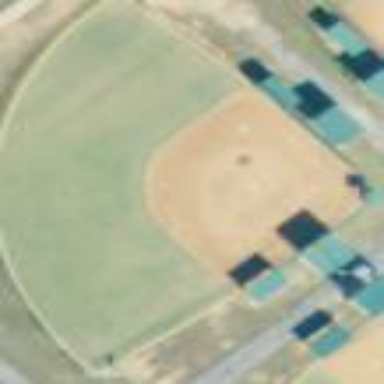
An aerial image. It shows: Softball pitch for leisure and sport activities.